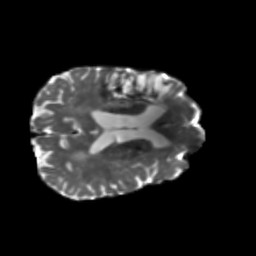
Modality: T2w
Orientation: axial
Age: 75
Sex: male
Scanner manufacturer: siemens
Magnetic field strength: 3 T
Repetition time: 5.25 s
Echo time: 0.08 s